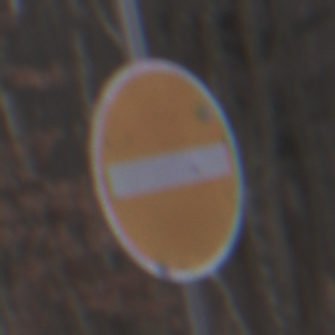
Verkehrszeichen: VerbotDerEinfahrt
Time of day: Midday
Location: Outdoor (Nature)
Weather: Overcast
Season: Autumn
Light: Natural